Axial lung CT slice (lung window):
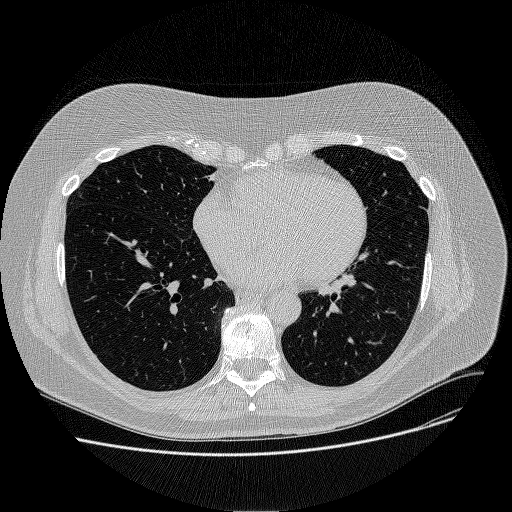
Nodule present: no